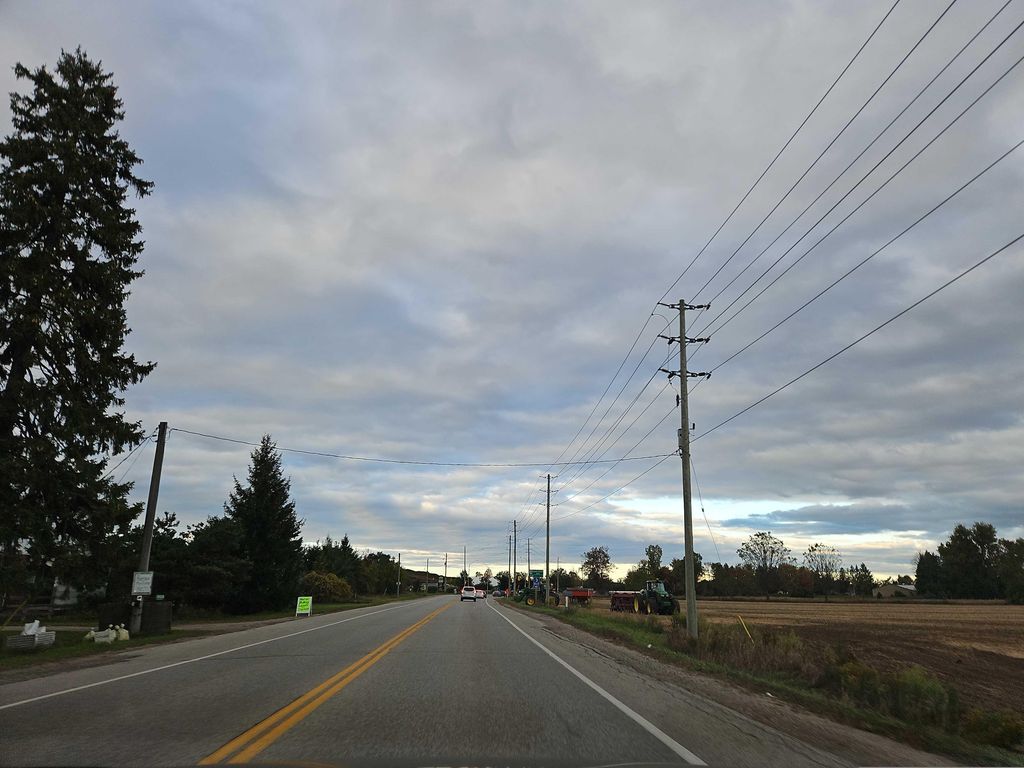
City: kitchener-waterloo